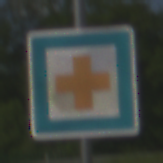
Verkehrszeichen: ErsteHilfe
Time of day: Midday
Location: Outdoor (RoadRail)
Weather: PartlyCloudy
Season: NotSpecified
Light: Natural